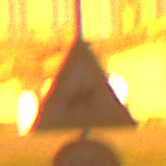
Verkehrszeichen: ReiterLinks
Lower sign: Geschwindigkeit30
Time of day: Night
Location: Outdoor (Suburban)
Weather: PartlyCloudy
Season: NotSpecified
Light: Artificial